Aerial crown-view tile of a tropical tree (Barro Colorado Island, Panama), acquired 20250217:
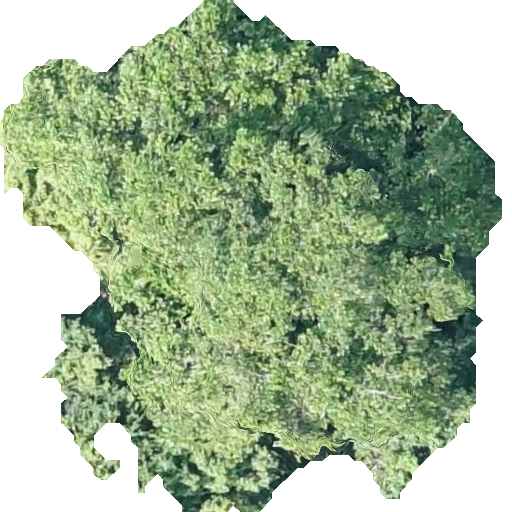
Species: Ficus obtusifolia
GBIF accepted scientific name: Ficus obtusifolia
Crown area: 264.163 m²